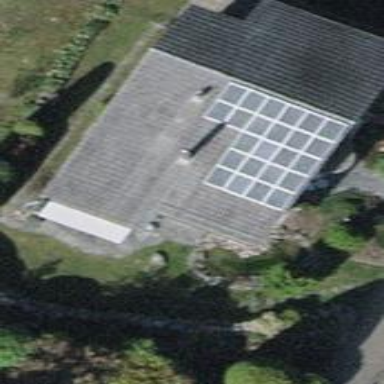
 consisting of solar photovoltaic panels."